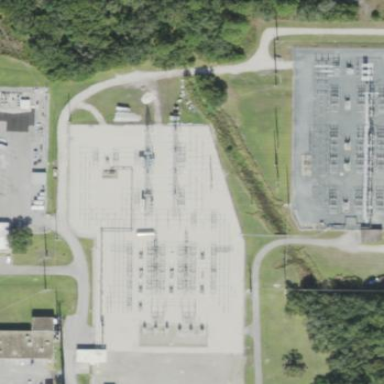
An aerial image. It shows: Outdoor substation at the transmission level.